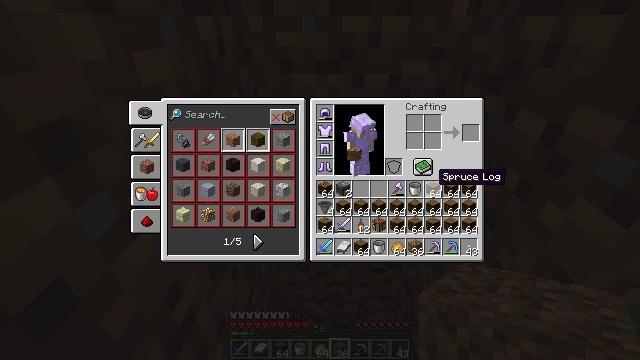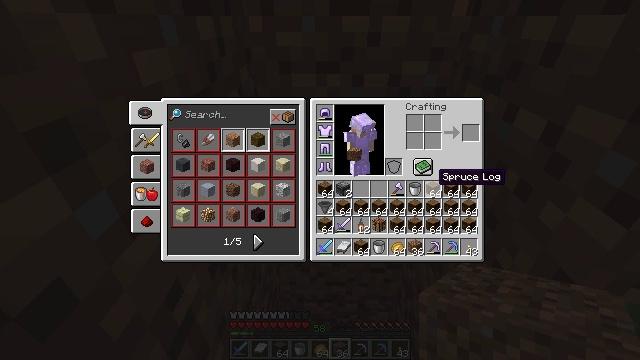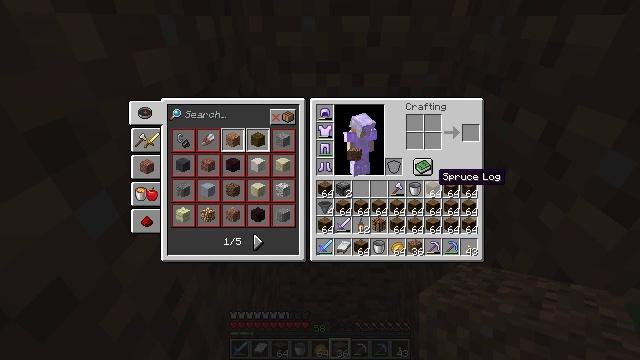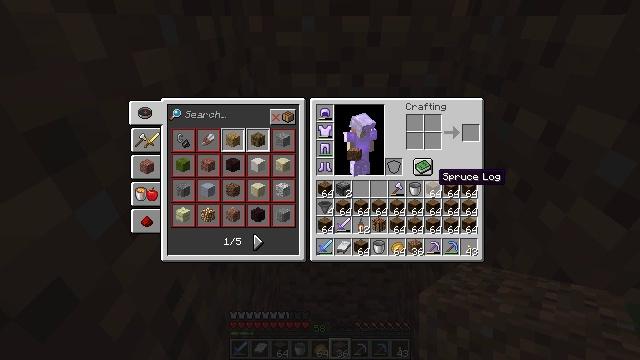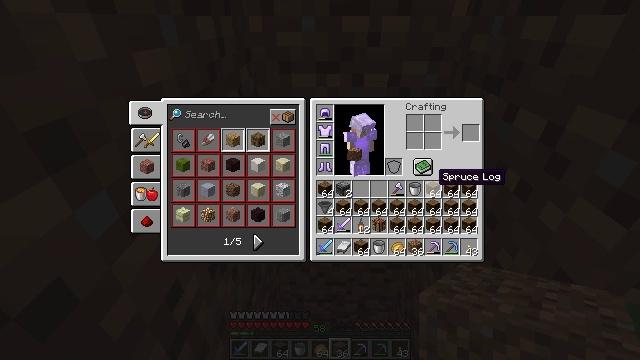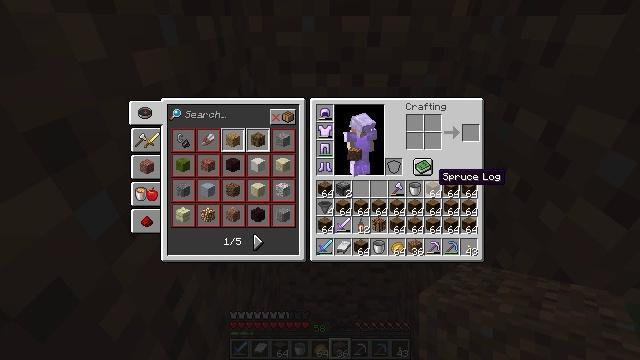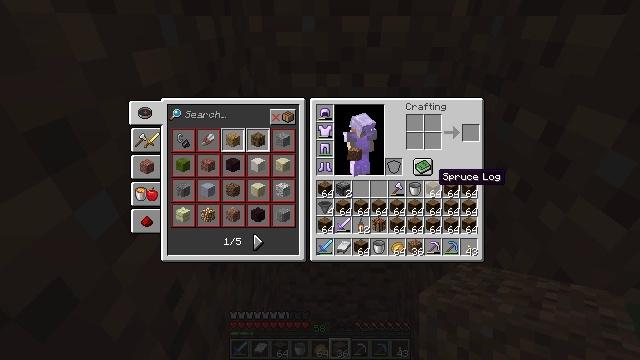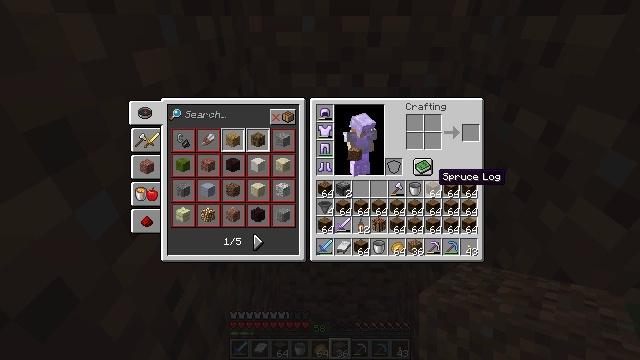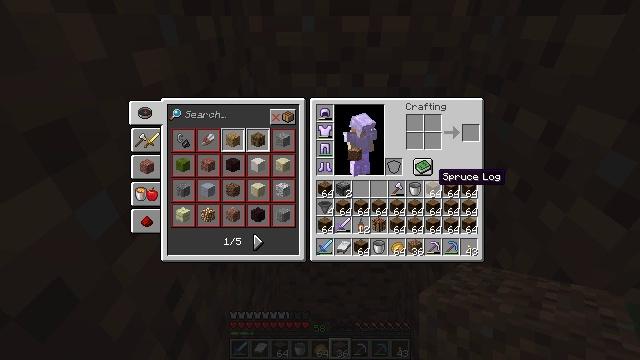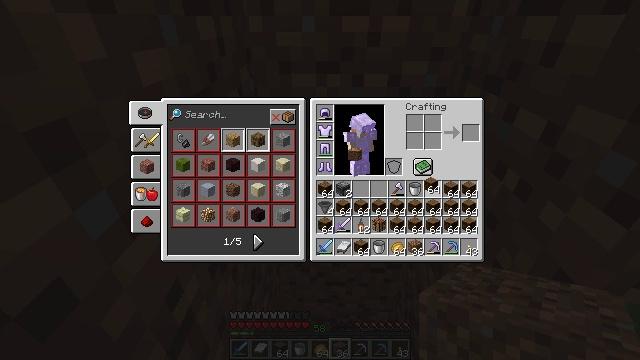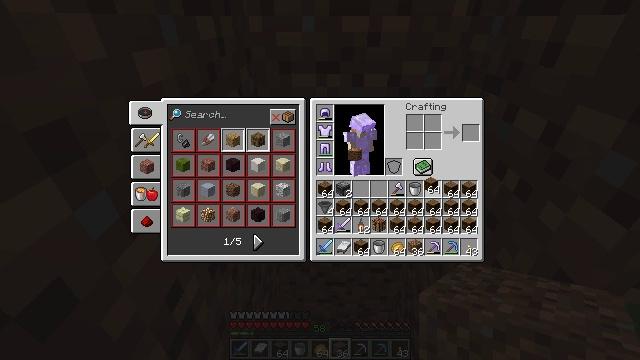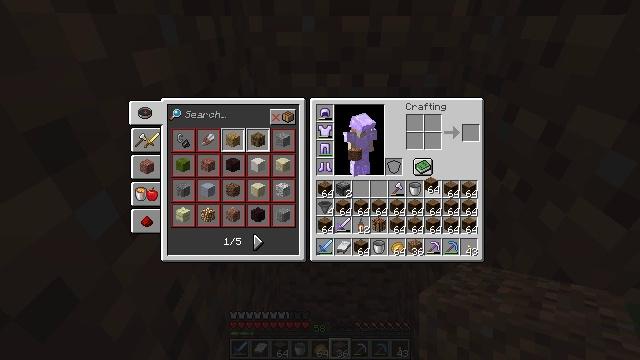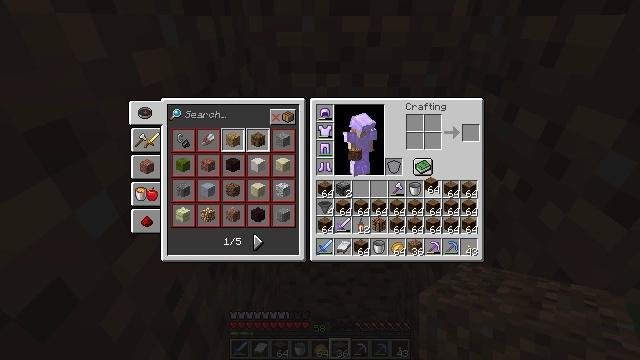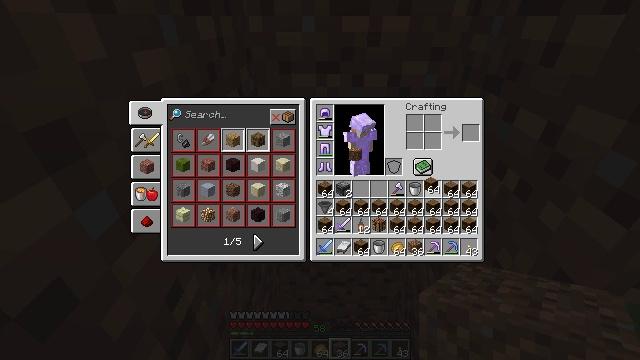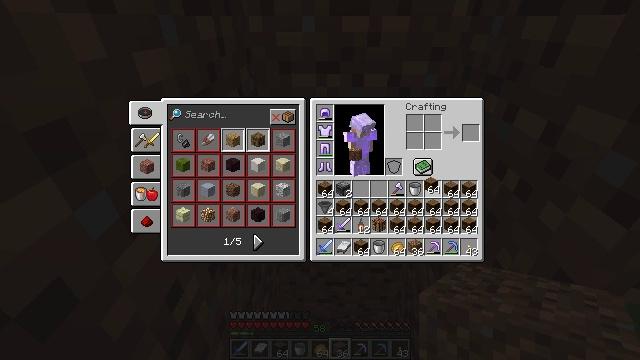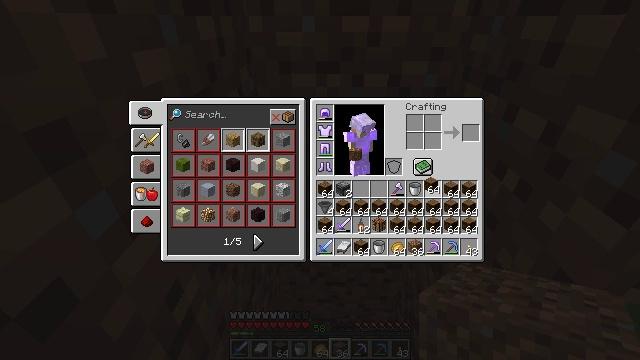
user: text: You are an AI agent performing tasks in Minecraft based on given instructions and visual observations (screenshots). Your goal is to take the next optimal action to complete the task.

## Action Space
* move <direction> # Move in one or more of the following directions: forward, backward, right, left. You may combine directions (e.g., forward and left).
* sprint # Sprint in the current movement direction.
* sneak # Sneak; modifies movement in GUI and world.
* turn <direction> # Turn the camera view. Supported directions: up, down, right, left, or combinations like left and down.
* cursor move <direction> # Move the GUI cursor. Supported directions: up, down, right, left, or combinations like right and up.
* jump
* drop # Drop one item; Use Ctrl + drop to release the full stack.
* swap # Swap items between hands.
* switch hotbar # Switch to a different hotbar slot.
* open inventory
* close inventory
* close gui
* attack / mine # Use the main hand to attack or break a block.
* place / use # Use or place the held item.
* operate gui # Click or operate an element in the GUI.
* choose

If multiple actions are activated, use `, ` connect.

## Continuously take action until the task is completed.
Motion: motion action
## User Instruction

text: Remove a spruce log from the inventory.
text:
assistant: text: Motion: no_op
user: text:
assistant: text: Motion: no_op
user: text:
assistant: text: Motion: no_op
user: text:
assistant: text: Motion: no_op
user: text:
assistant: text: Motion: sprint
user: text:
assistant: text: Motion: sprint
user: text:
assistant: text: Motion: sprint
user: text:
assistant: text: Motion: sprint
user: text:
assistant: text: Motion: sprint, operate gui
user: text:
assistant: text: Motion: sprint, operate gui
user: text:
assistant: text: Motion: sprint
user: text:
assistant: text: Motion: sprint
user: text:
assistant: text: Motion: sprint
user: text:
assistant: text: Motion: sprint
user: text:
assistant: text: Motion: sprint
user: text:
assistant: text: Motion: sprint
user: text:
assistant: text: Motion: sprint
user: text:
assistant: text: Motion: sprint
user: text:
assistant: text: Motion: sprint
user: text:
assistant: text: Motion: no_op
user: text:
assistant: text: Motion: no_op
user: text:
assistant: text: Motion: cursor move up
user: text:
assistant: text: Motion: cursor move up
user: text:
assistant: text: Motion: cursor move up
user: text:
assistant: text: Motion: cursor move up
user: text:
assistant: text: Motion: cursor move up
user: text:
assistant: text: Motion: no_op
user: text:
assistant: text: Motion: no_op
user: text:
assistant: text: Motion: no_op
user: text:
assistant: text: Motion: operate gui